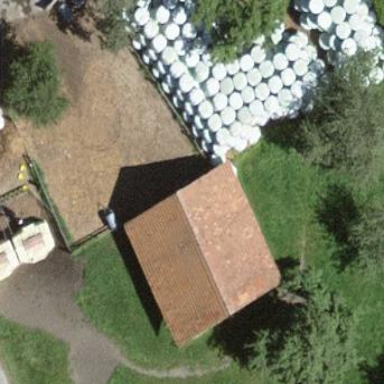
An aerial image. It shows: Rural barn.